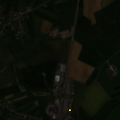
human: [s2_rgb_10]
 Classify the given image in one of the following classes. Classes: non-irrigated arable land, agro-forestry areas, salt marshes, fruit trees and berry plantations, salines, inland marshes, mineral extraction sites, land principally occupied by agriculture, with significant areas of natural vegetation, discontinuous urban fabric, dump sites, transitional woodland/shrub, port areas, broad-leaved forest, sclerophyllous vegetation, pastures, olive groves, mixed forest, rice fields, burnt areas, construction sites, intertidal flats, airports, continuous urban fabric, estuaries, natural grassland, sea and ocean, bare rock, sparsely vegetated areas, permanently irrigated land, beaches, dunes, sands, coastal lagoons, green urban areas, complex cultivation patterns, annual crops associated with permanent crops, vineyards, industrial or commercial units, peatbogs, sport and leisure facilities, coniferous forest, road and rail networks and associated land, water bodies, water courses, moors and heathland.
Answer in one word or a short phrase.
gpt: discontinuous urban fabric, industrial or commercial units, non-irrigated arable land, pastures